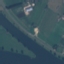
Land use / land cover class: River